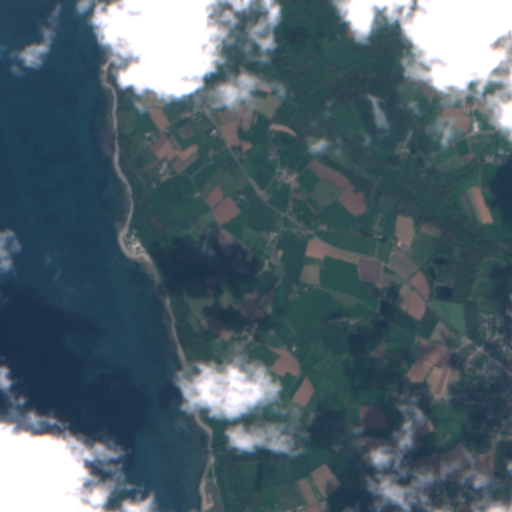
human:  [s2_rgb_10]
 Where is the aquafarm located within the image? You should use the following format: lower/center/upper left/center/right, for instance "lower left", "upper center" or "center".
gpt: The aquafarm is located in the upper left of the image.
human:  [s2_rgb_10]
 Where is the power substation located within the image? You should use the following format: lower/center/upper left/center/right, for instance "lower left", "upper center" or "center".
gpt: The power substation is located in the center right of the image.
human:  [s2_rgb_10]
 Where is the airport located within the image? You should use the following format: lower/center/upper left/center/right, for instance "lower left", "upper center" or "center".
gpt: There is no airport in the image.